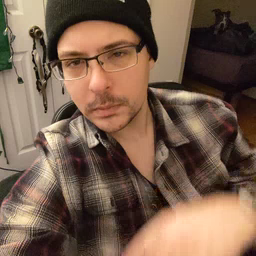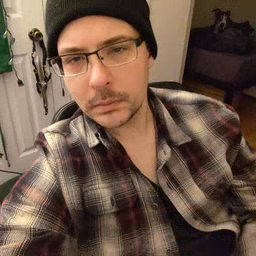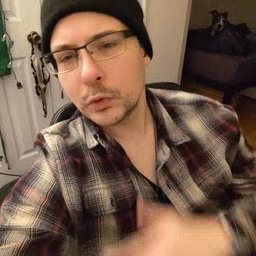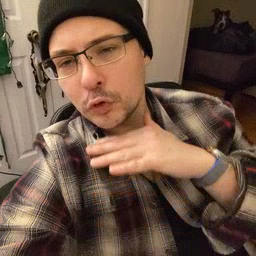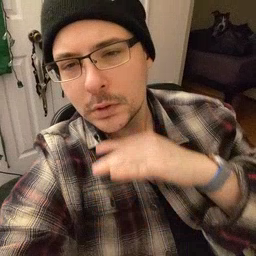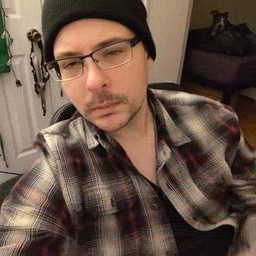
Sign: dirty